Interaction volume radius: 5 \u00c5
Interaction volume height: 20 \u00c5
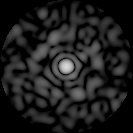
Disorder parameter: 0.8051